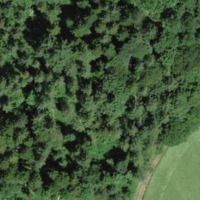
EUNIS habitat code: 43
Species observed at this site:
Lamium galeobdolon